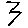
Label: zigzag